Field crop: maize
Growth stage: 2
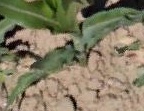
Species: maize